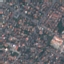
Land use / land cover: Residential